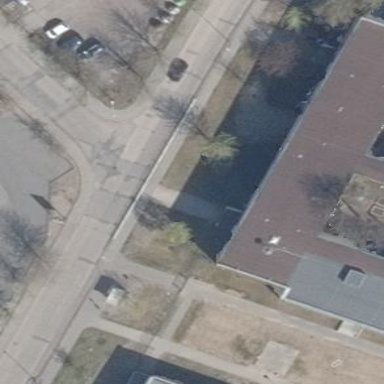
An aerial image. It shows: Building with flat black roof.